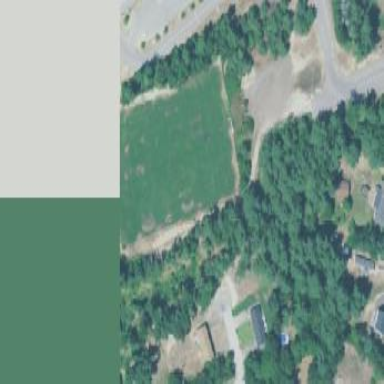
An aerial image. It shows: Soccer pitch for leisure land activities.